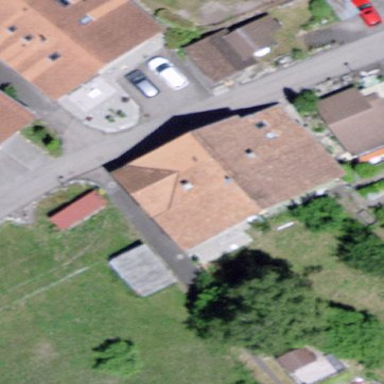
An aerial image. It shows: Residential building.